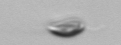
Label: Cryptophyta